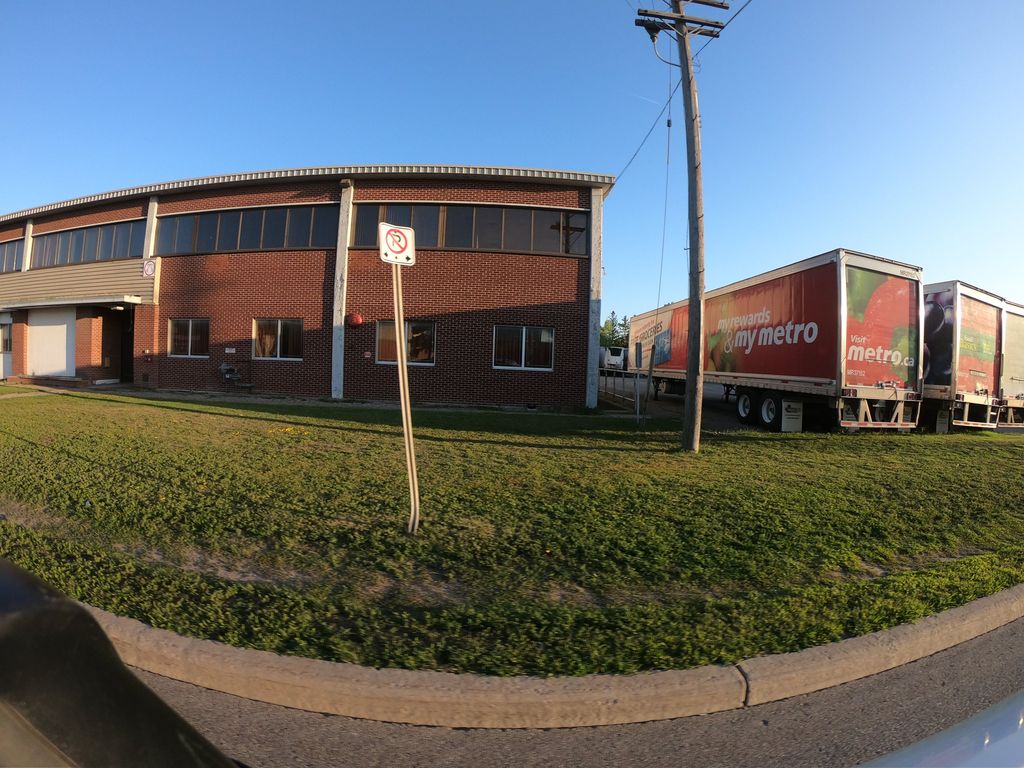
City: ottawa-gatineau